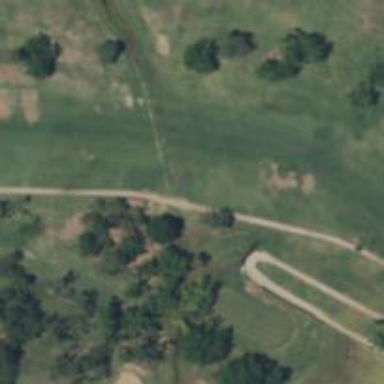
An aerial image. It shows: Golf hole.